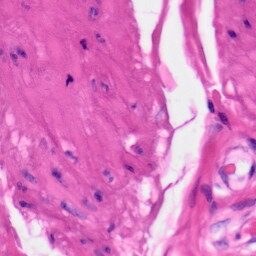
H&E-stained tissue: Skin